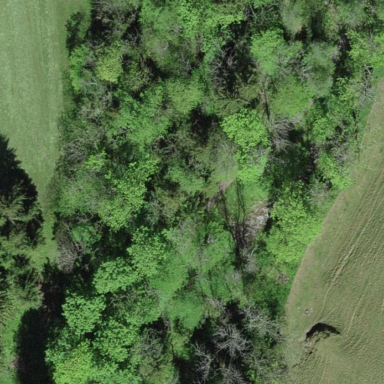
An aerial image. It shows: Mixed forest with various types of leaves.